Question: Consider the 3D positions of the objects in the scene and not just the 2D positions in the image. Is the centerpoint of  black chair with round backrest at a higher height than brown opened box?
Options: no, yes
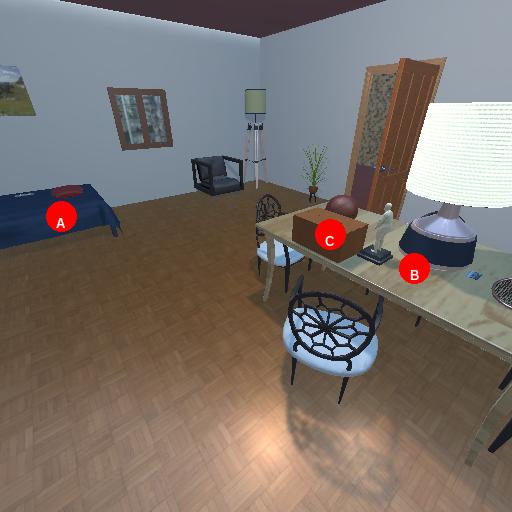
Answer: no